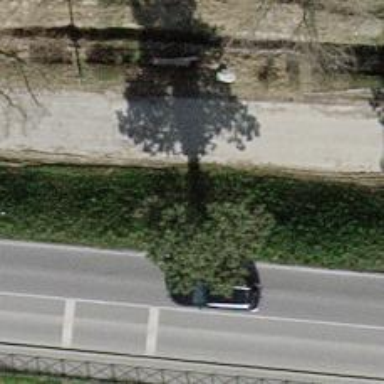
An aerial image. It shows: Beautiful avenue lined with deciduous broadleaved trees.